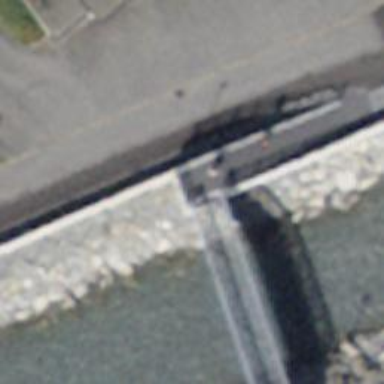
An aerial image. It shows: Footway bridge.